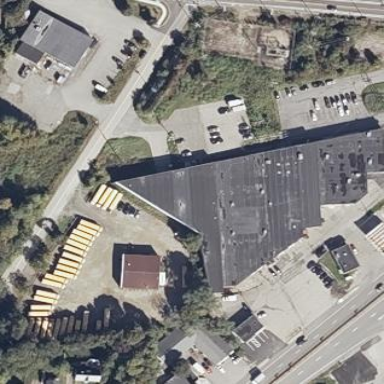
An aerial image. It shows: Bus depot with compacted surfaces.